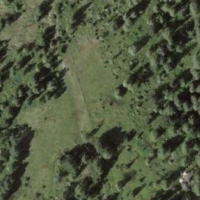
EUNIS habitat code: 43
Species observed at this site:
Eriophorum scheuchzeri